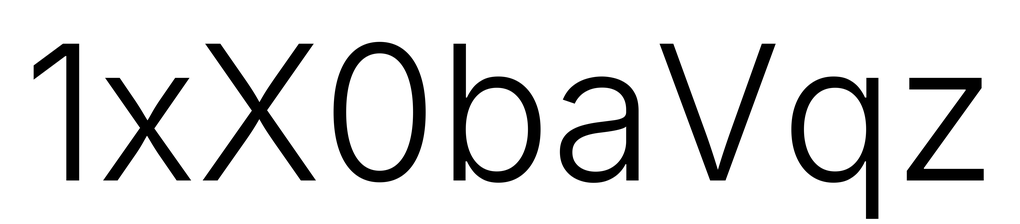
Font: Inter_Light